Field crop: maize
Growth stage: 2
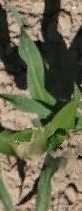
Species: maize